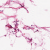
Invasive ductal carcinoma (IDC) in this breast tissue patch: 0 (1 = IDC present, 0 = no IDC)